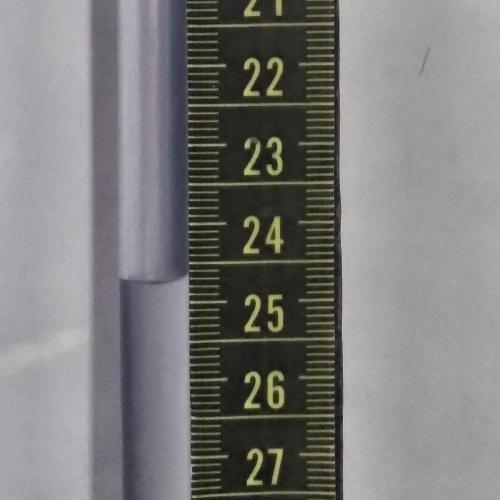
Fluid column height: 24.7 cm